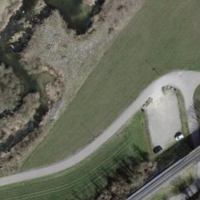
EUNIS habitat code: 24
Species observed at this site:
Tachybaptus ruficollis
Corvus corone
Podiceps cristatus
Actitis hypoleucos
Fulica atra
Anas crecca
Anthus spinoletta
Bucephala clangula
Sylvia atricapilla
Phylloscopus collybita
Larus michahellis
Cygnus olor
Erithacus rubecula
Columba livia
Falco tinnunculus
Corvus corax
Tringa nebularia
Acrocephalus scirpaceus
Motacilla cinerea
Cyanistes caeruleus
Anas platyrhynchos
Aythya ferina
Aythya fuligula
Passer domesticus
Mareca penelope
Carduelis carduelis
Turdus merula
Phalacrocorax carbo
Mareca strepera
Parus major
Hirundo rustica
Mergus merganser
Milvus migrans
Motacilla alba